Interaction volume radius: 5 \u00c5
Interaction volume height: 15 \u00c5
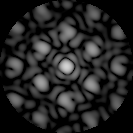
Disorder parameter: 0.4603